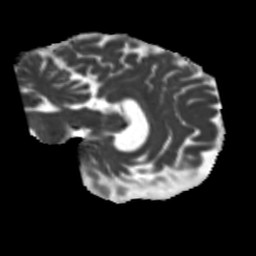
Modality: MD
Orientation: sagittal
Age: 66
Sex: male
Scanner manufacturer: siemens
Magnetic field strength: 3 T
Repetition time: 5.25 s
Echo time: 0.08 s